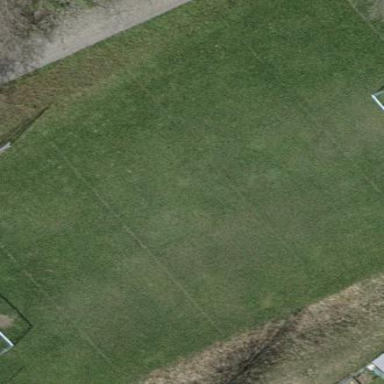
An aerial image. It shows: Soccer pitch designated for leisure and sports activities.